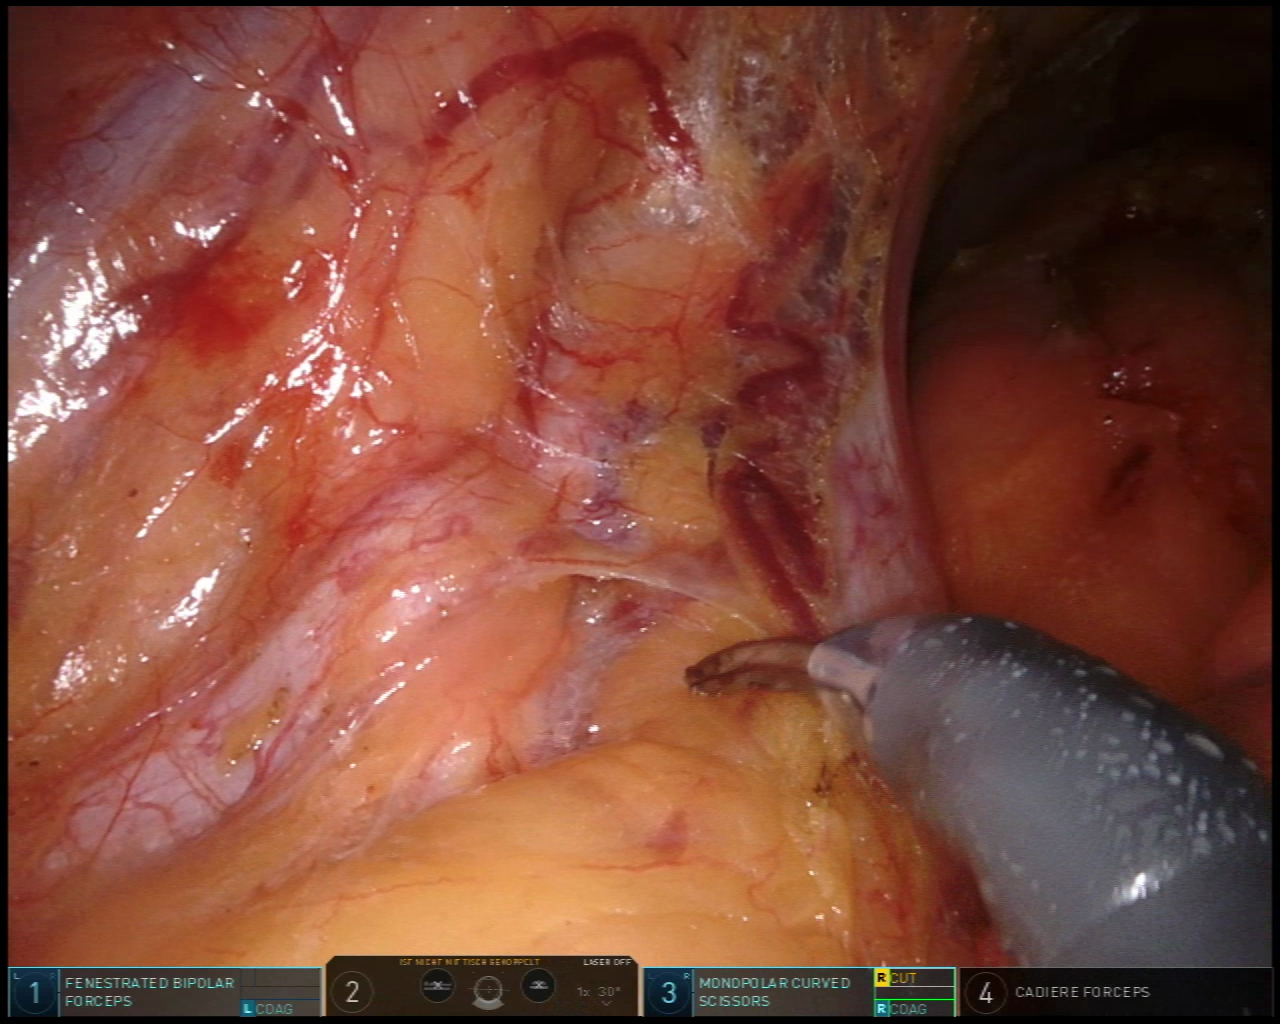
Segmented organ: ureter
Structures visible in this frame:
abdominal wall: no
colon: no
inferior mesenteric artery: no
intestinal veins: no
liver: no
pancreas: no
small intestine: no
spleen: no
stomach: no
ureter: yes
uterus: no
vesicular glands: no